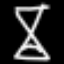
Label: hourglass